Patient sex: M
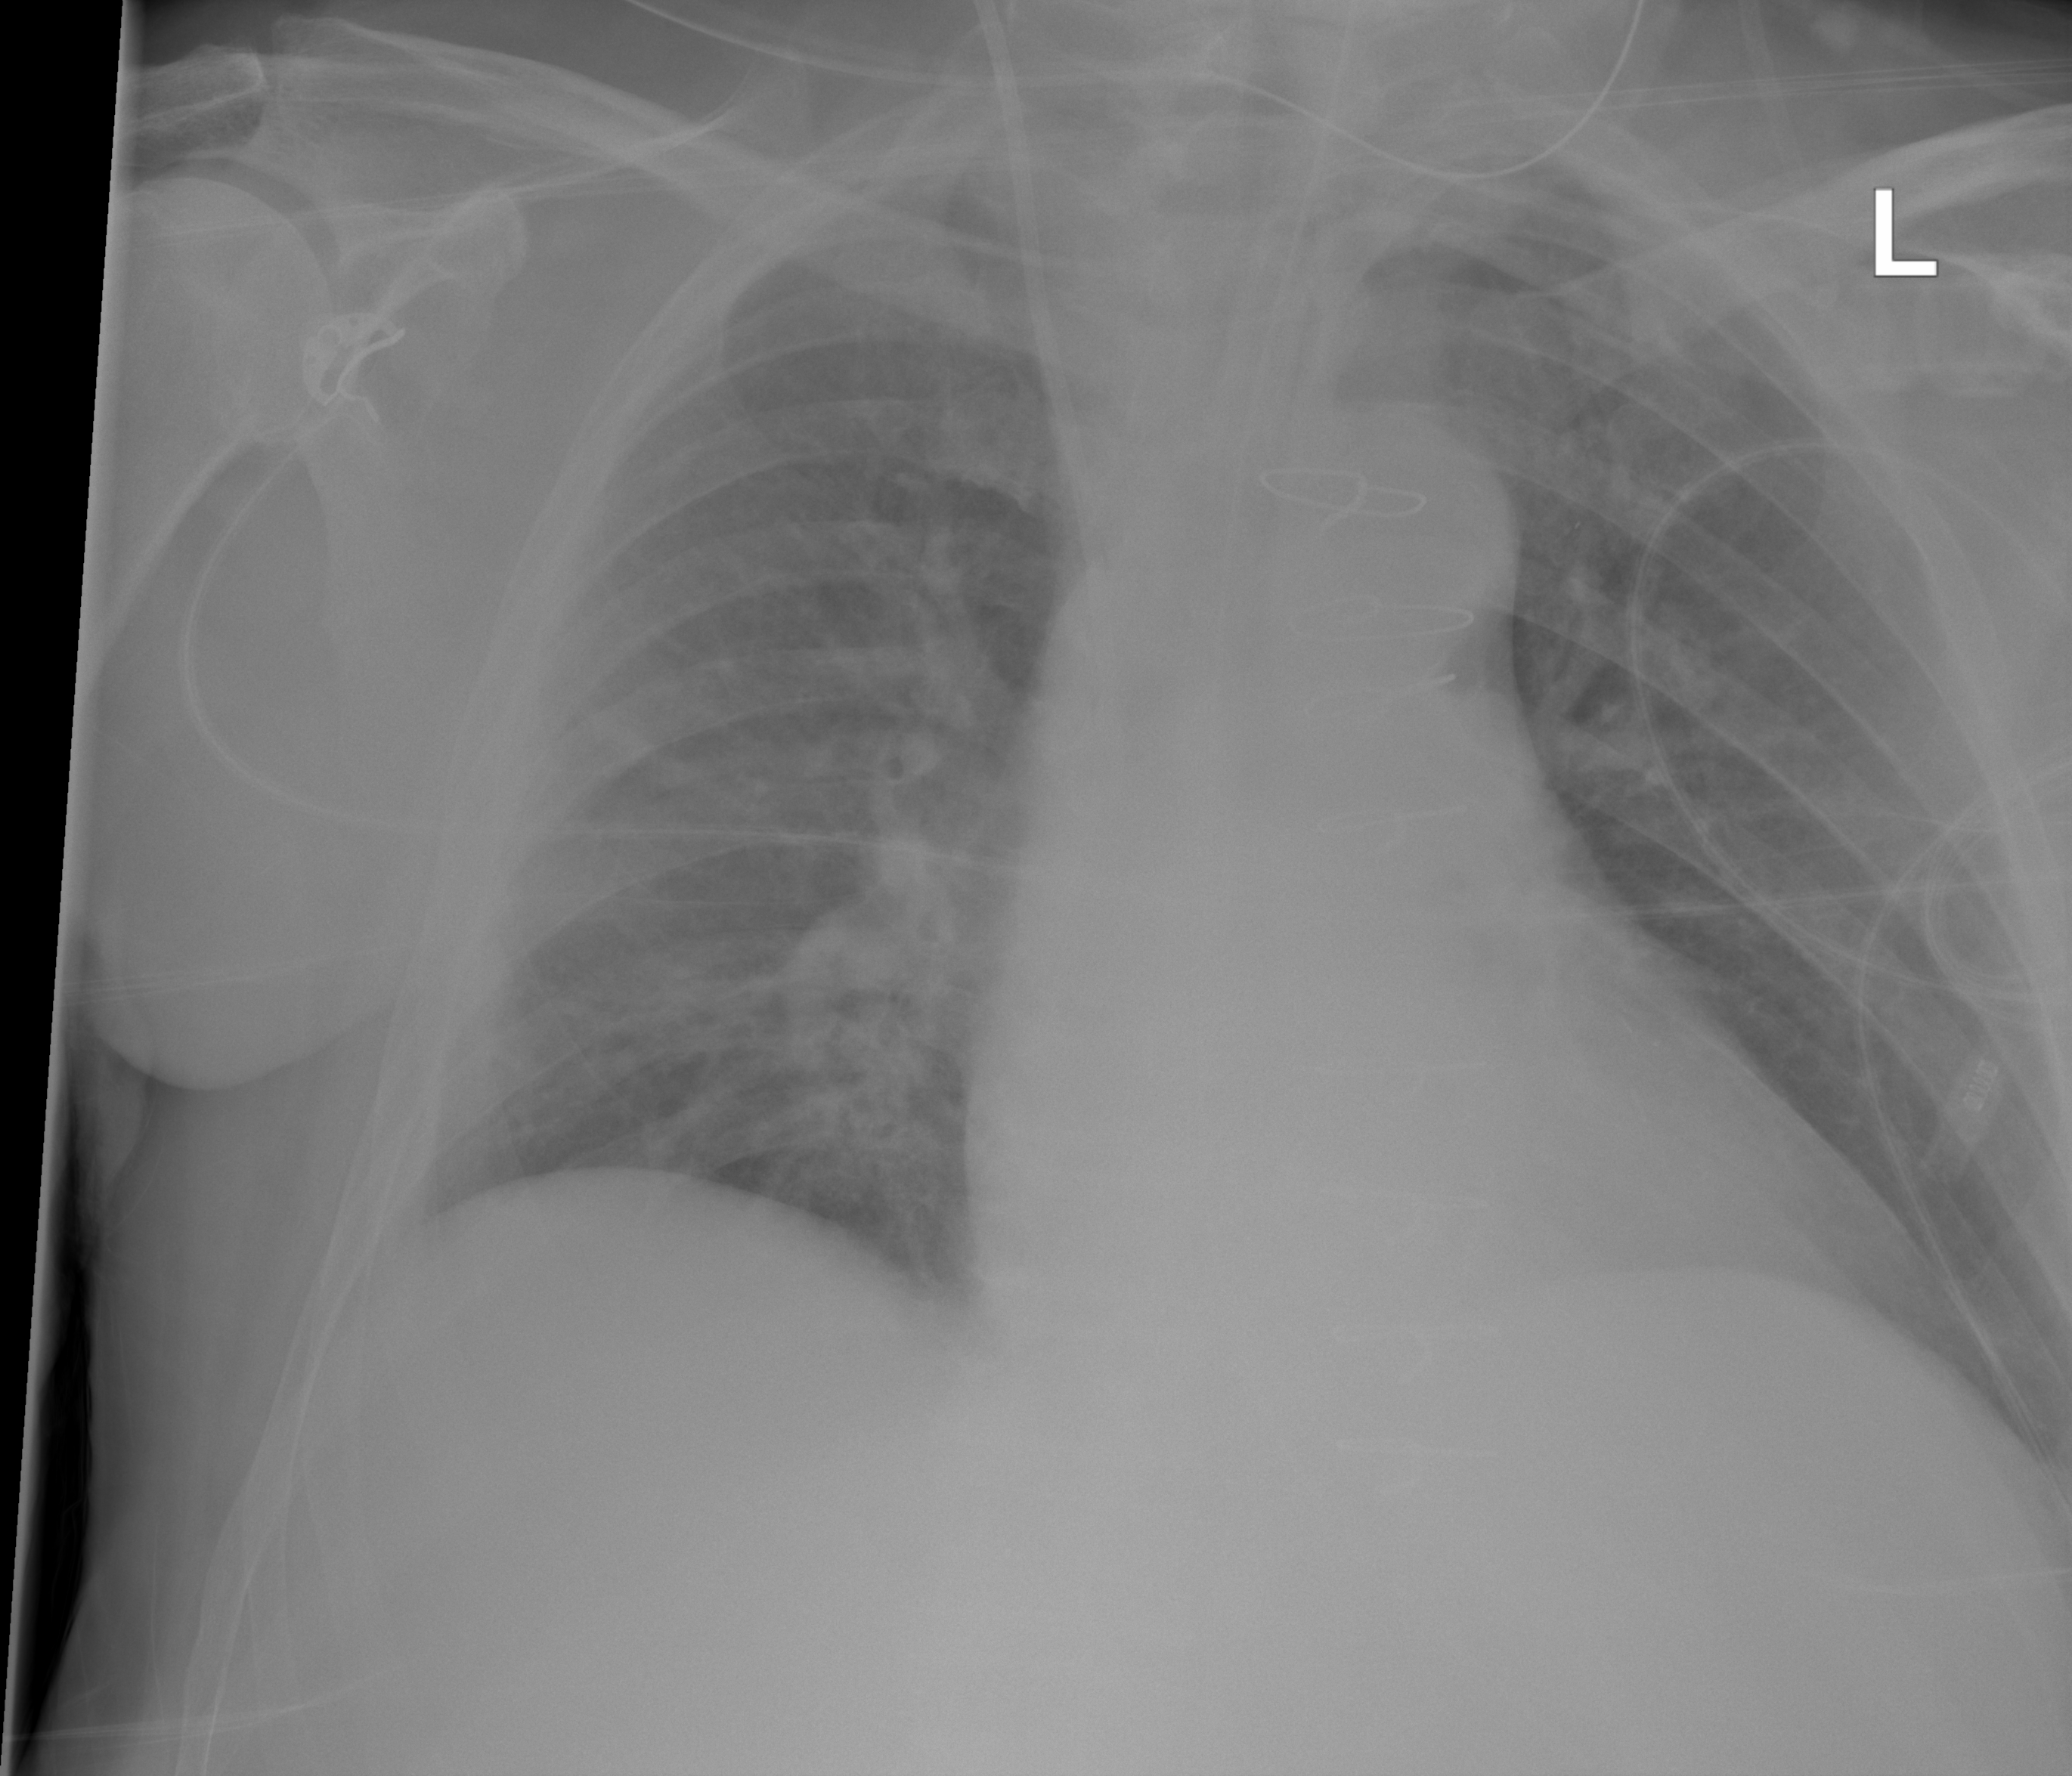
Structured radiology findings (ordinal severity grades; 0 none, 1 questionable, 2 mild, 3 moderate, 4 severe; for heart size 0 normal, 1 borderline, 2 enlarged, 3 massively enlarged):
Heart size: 2
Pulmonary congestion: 2
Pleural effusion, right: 0
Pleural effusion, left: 0
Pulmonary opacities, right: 2
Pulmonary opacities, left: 0
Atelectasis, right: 0
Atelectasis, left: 0